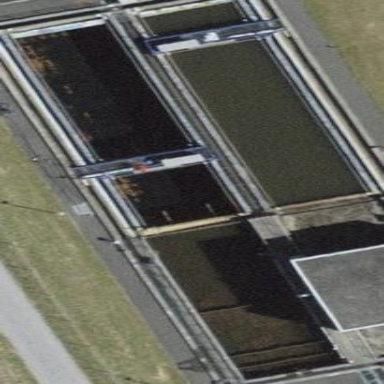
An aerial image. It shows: Body of wastewater.